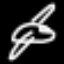
Label: airplane